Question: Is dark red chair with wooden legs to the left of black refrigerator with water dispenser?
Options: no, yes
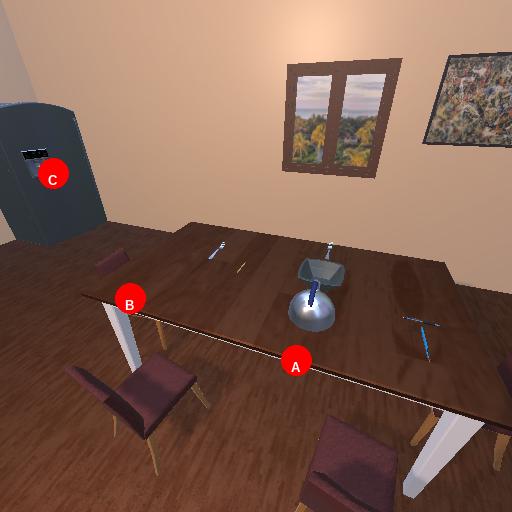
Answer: no